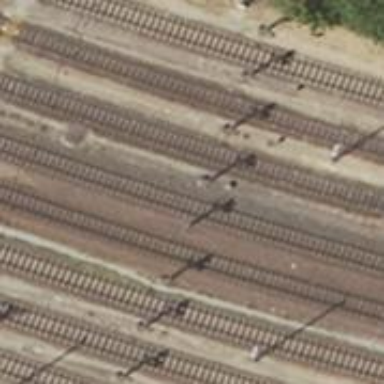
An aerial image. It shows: Railway signal.